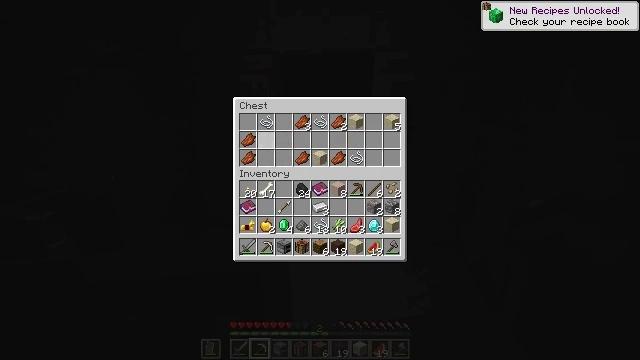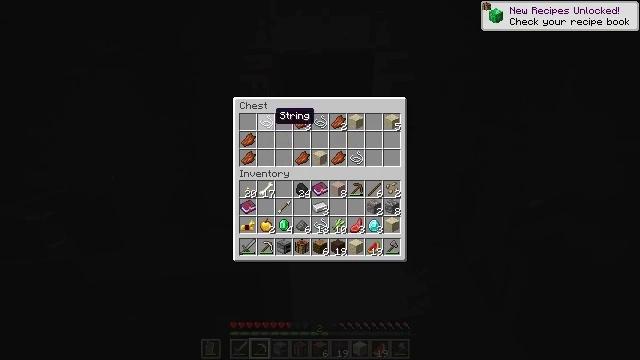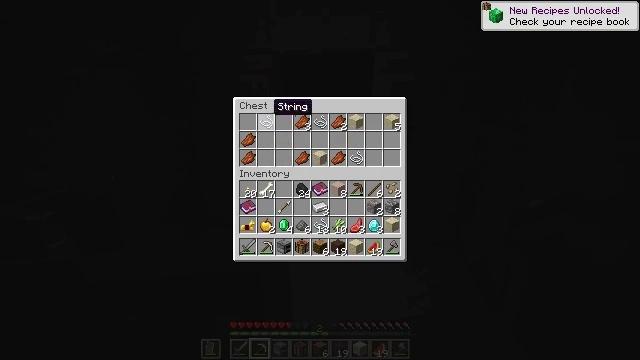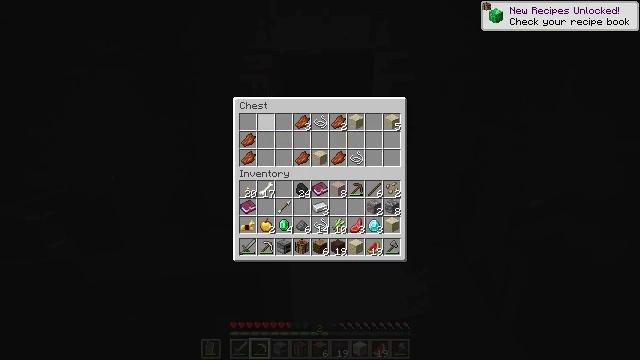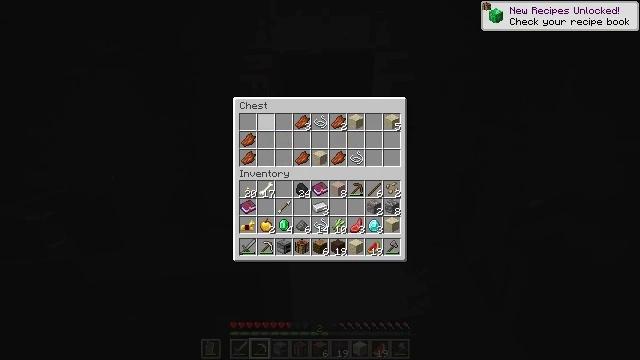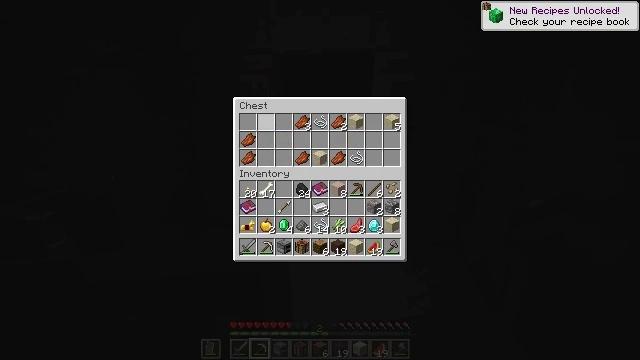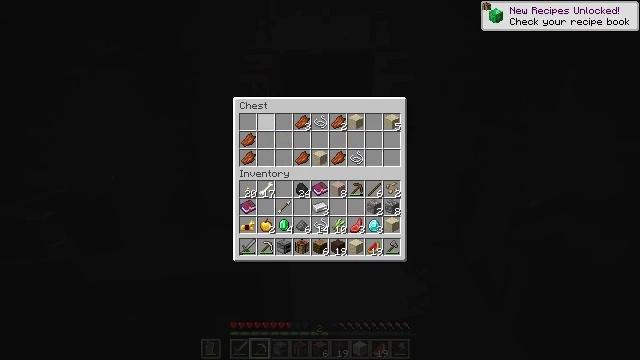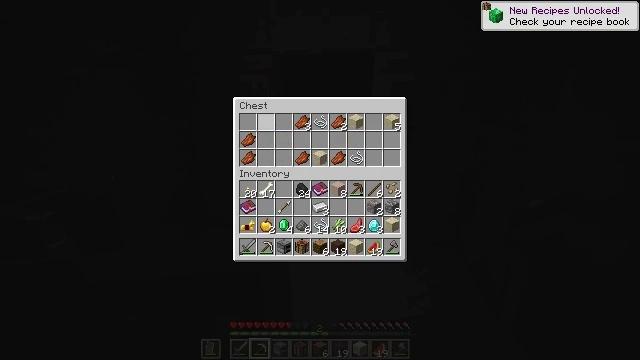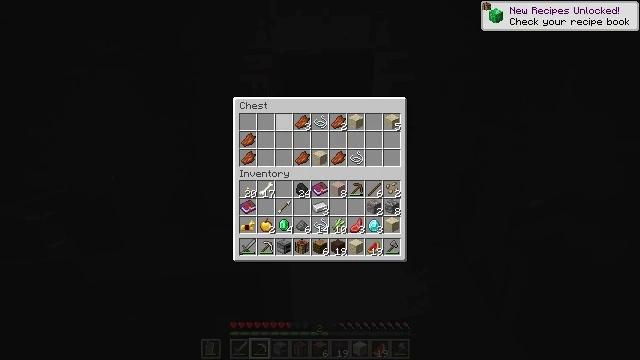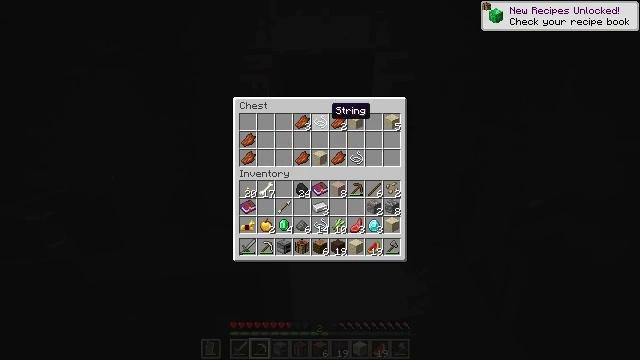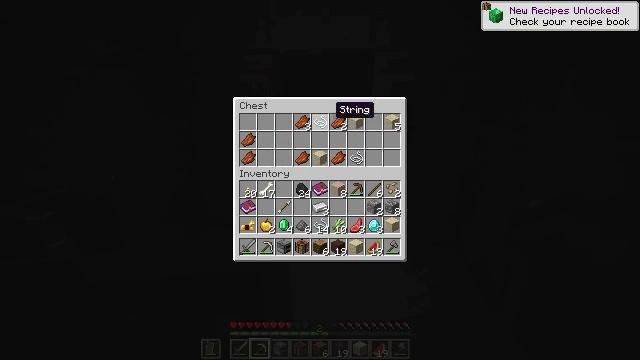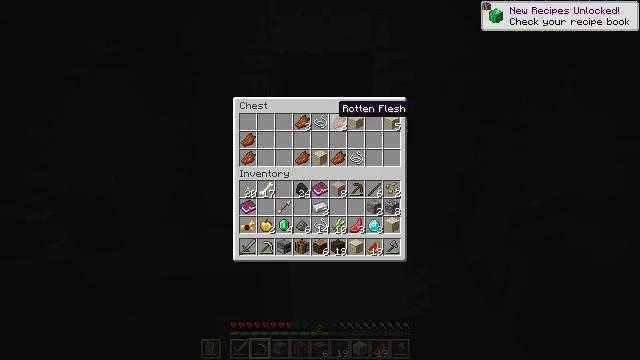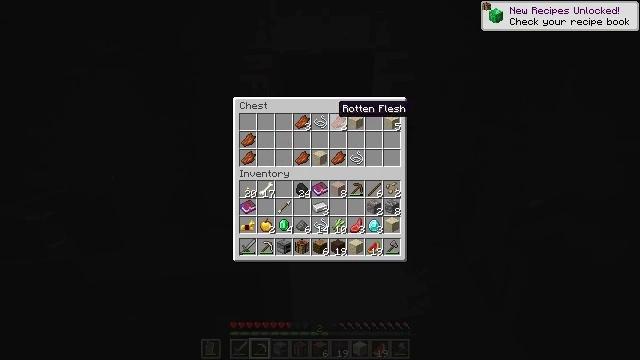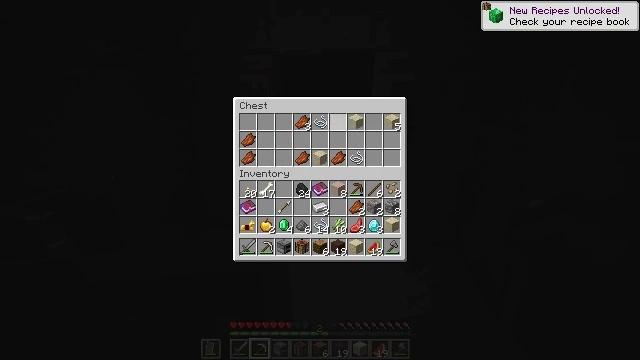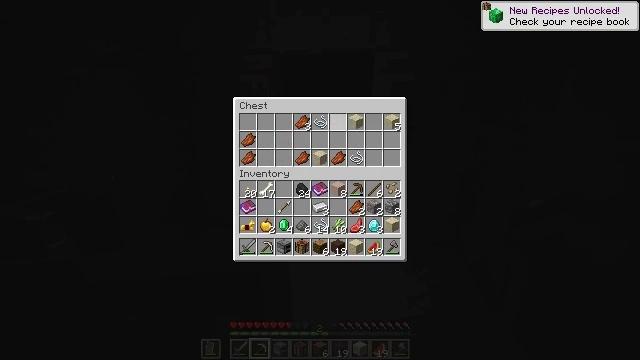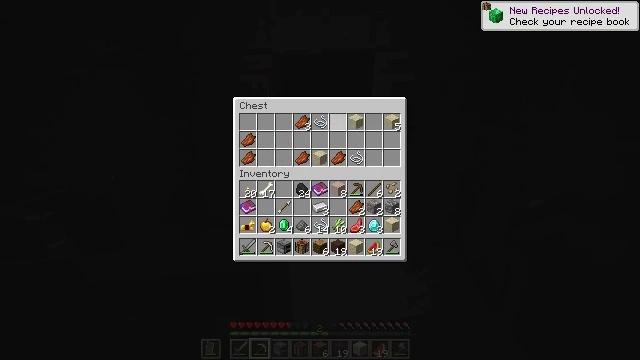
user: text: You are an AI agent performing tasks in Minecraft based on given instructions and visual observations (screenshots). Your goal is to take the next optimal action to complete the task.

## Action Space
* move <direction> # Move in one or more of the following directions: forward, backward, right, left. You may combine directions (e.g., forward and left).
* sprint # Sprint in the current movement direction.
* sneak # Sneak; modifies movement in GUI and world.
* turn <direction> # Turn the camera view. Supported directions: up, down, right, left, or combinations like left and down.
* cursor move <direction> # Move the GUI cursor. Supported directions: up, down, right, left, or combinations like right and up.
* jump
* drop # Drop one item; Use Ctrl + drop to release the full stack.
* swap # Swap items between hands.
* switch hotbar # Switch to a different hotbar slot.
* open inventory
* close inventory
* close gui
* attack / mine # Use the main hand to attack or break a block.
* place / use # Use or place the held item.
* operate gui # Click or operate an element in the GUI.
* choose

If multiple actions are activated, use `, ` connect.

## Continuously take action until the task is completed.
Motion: motion action
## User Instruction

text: Dig up some cut sandstone blocks.
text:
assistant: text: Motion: sneak, cursor move up
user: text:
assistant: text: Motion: sneak, cursor move up
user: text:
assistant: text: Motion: sneak, operate gui
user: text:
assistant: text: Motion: sneak, operate gui
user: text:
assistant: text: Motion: sneak, operate gui
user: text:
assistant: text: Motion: sneak
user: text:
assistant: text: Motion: sneak
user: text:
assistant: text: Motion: sneak, cursor move right
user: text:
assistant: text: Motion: sneak, cursor move right
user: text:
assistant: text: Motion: sneak
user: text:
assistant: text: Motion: sneak
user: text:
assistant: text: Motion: sneak
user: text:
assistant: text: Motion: sneak, operate gui
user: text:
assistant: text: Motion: sneak, operate gui
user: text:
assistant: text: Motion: sneak
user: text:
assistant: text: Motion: sneak
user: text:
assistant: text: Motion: sneak
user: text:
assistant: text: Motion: sneak
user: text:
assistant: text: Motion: sneak
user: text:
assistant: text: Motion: sneak, operate gui
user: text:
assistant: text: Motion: sneak, operate gui
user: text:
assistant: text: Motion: sneak, cursor move right and down, operate gui
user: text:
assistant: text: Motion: sneak, cursor move right and down
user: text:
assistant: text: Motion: sneak, cursor move down
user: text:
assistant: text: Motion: sneak
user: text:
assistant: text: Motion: sneak
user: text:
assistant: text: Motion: sneak, operate gui
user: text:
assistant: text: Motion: sneak, operate gui
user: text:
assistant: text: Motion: sneak, cursor move up, operate gui
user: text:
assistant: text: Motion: sneak, cursor move up